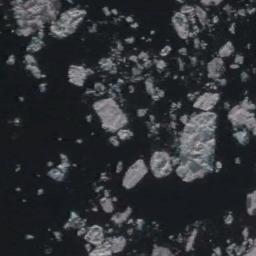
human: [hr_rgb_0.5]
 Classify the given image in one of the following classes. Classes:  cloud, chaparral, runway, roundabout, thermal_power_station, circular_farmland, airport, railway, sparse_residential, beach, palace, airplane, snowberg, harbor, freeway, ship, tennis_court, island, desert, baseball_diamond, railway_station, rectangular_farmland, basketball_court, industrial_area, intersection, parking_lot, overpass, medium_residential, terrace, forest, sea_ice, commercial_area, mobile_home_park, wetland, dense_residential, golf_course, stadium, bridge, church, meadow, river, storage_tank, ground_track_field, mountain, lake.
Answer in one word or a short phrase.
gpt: sea_ice